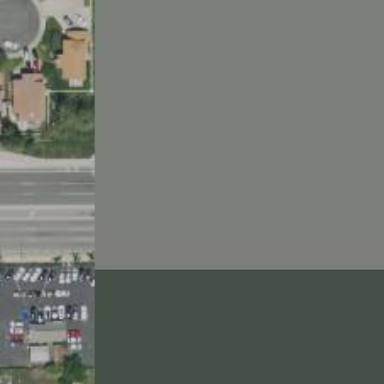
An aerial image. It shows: Primary highway with separate sidewalk.